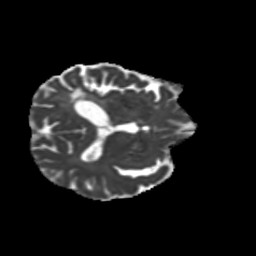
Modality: MD
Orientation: axial
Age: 64
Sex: male
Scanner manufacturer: siemens
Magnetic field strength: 3 T
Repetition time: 5.25 s
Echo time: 0.08 s